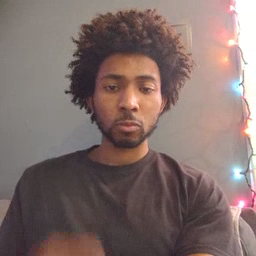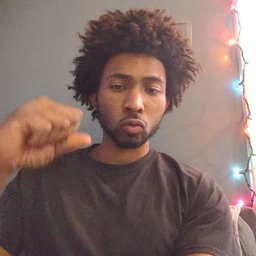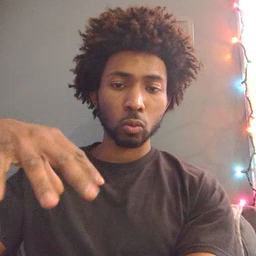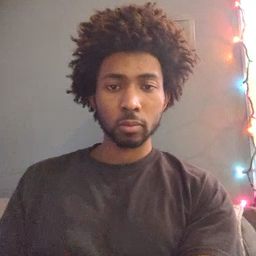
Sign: drop